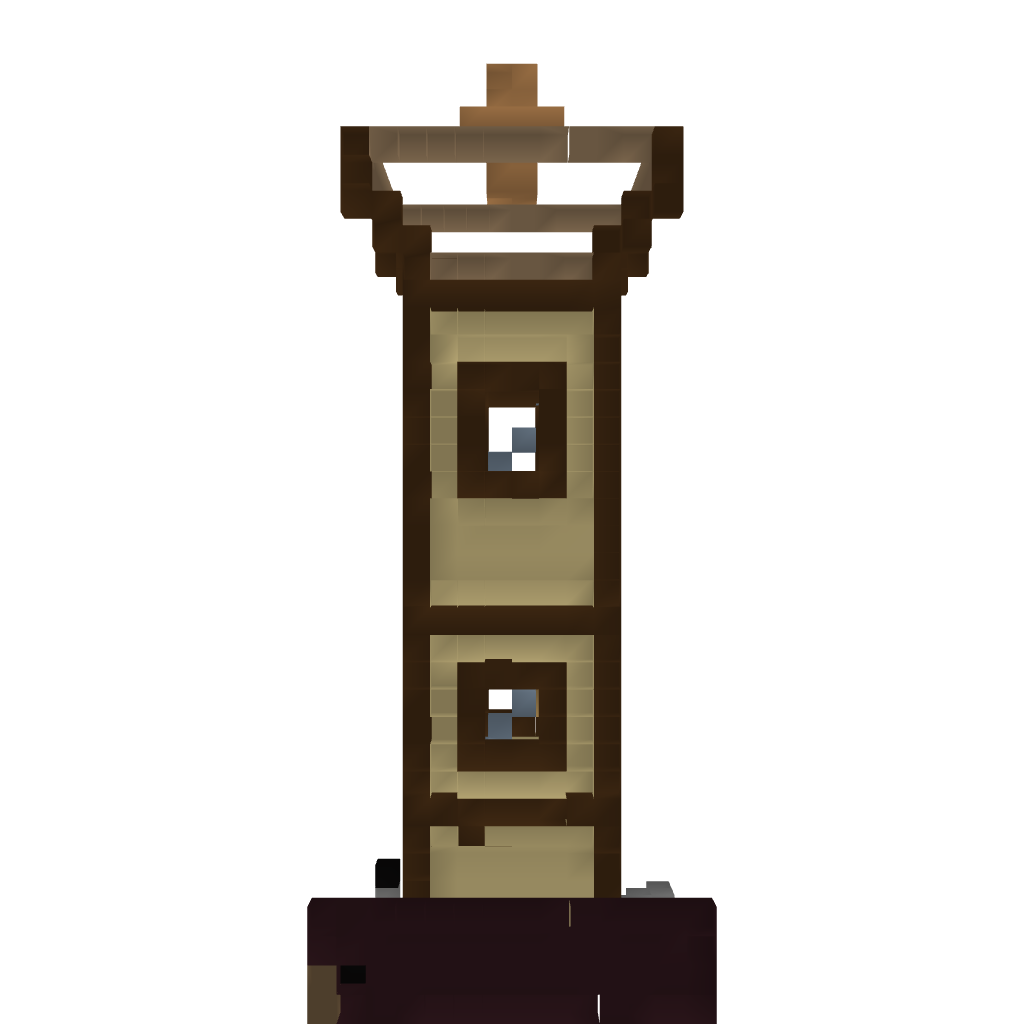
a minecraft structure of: paci tower